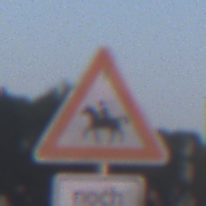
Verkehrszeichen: ReiterRechts
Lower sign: LaengeEinerStrecke3
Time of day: SunriseSunset
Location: Outdoor (Urban)
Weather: Clear
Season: NotSpecified
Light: Natural